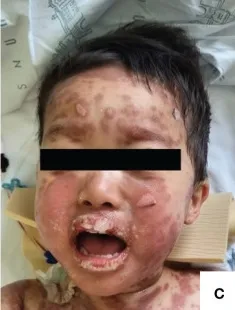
Toxic epidermal necrolysis. (A-C). HD#7: Prior to the first etanercept injection, the patient had maculopapular rashes and vesicles throughout the body.
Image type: medical_photograph (skin_photograph)